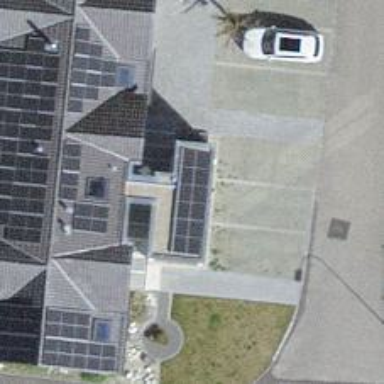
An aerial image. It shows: Solar power generator using photovoltaic panels.